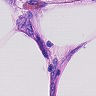
Metastatic tissue present: yes